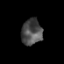
Tissue: prostate
Cell type: Fibroblasts
Senescence score: 0.7026
Nuclear area (px): 522
Mean DAPI intensity: 78.038